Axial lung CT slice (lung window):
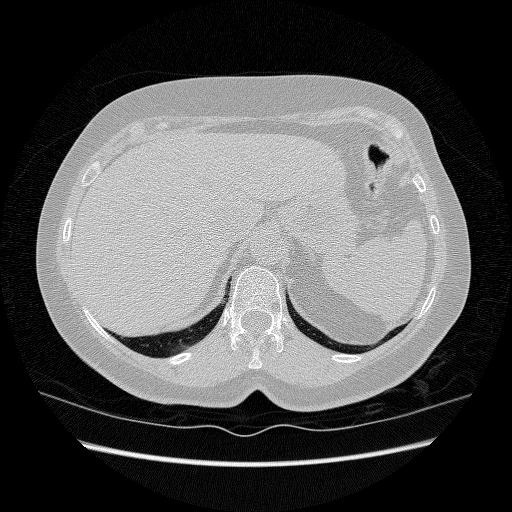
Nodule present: no